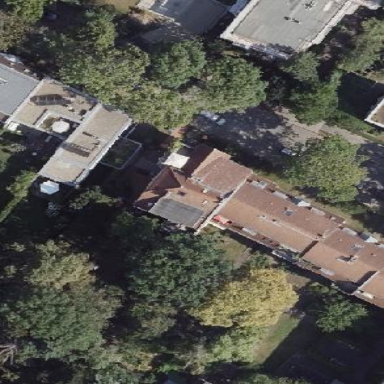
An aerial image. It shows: Hipped-roof building with apartments.